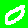
Digit: 0